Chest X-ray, PA view. Patient: 51 years old, sex M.
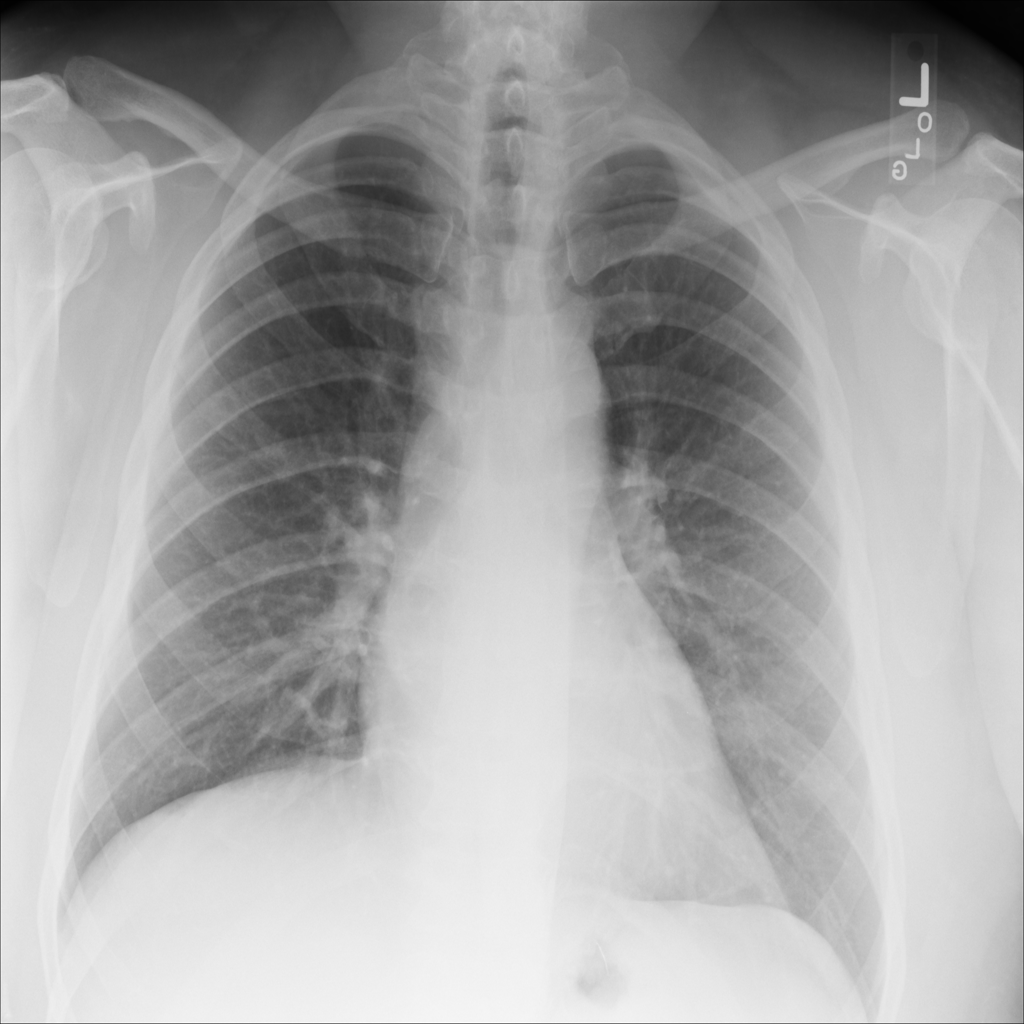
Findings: No Finding